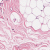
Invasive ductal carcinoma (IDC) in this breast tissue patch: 0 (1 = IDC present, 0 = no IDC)